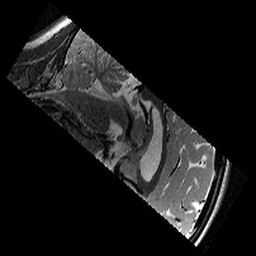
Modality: T2w
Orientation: sagittal
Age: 9
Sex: female
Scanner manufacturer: siemens
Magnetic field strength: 3 T
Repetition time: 9.23 s
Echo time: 0.067 s